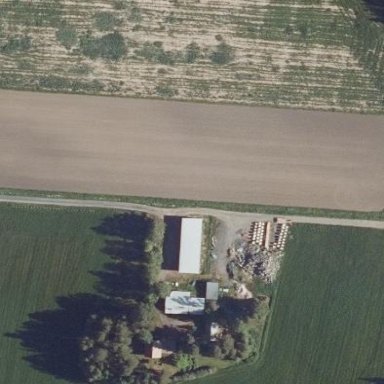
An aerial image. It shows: Farmyard area.